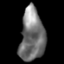
Tissue: lung
Cell type: T cells
Senescence score: 0.1562
Nuclear area (px): 1250
Mean DAPI intensity: 118.372